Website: home-depot
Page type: billing-address
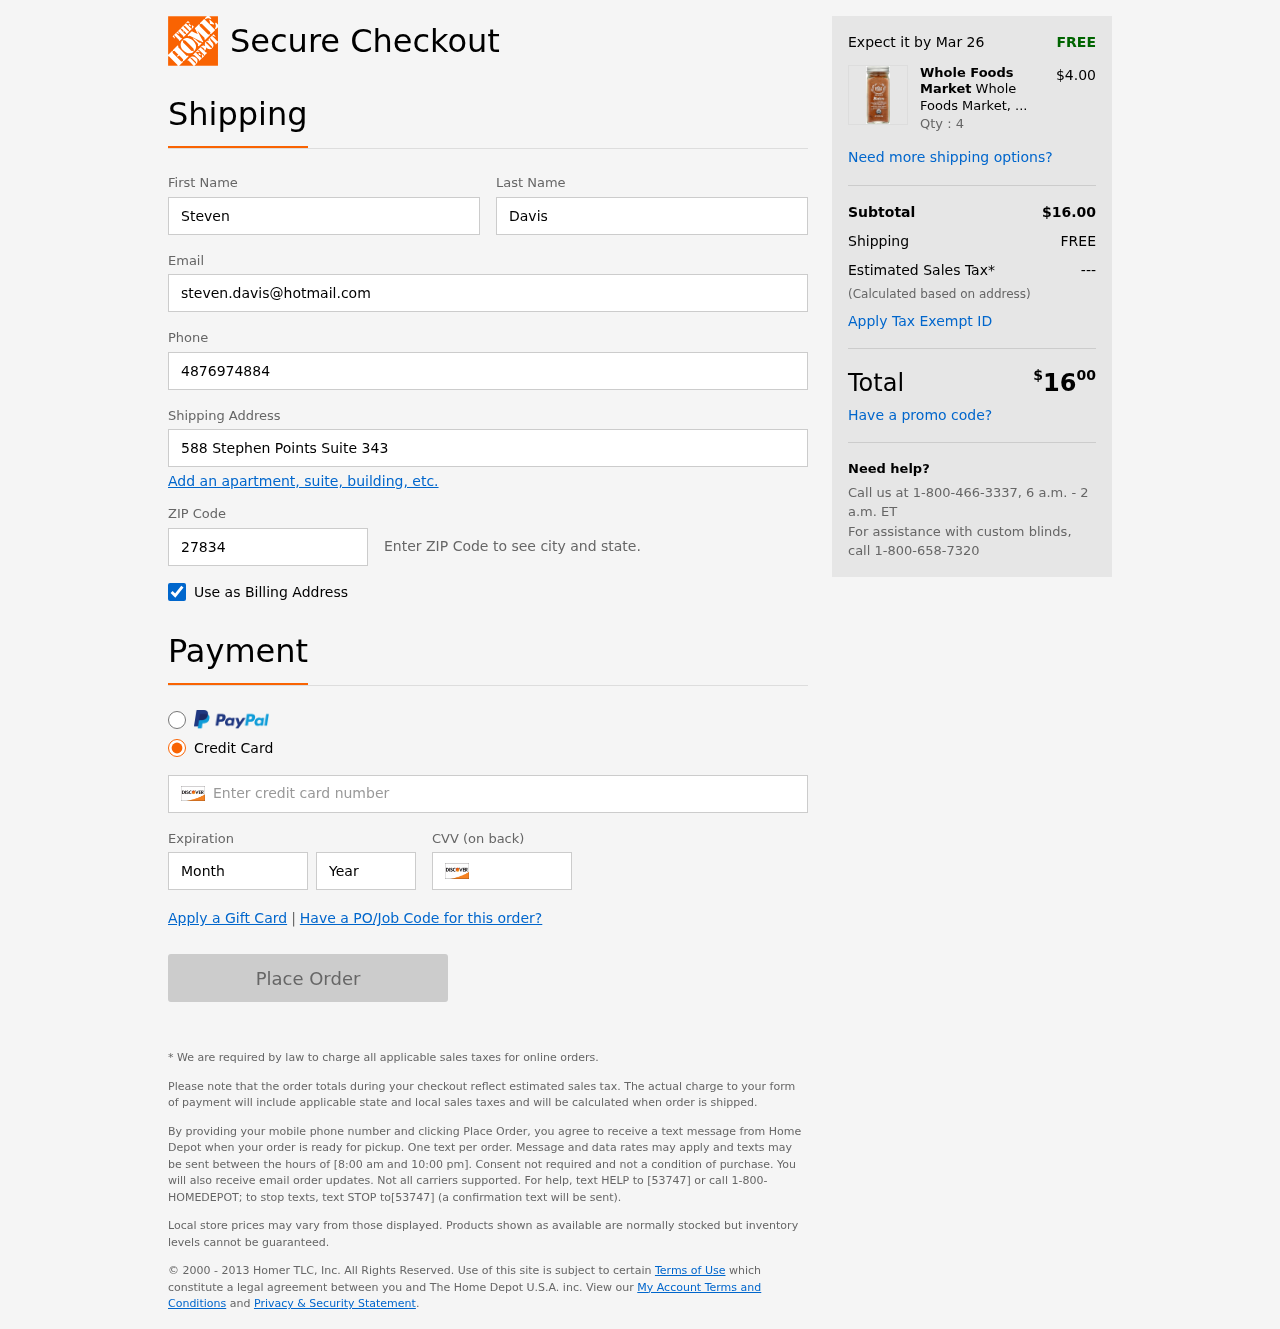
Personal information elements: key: PII_FIRSTNAME
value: Steven
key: PII_LASTNAME
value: Davis
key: PII_EMAIL
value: steven.davis@hotmail.com
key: PII_PHONE
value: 4876974884
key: PII_STREET
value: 588 Stephen Points Suite 343
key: PII_POSTCODE
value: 27834
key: PII_CARD_NUMBER
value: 6533 8219 5638 2313
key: PII_CARD_EXPIRY_MONTH
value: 10
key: PII_CARD_CVV
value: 542
Product elements: key: PRODUCT1_BRAND
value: Whole Foods Market
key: PRODUCT1_NAME
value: Whole Foods Market, Organic Berbere Seasoning, 2.19 oz
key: PRODUCT1_PRICE
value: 4
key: PRODUCT1_QUANTITY
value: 4
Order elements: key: ORDER_DELIVERY_DATE
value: Mar 26
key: ORDER_SUBTOTAL
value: $16.00
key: ORDER_SHIPPING_COST
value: FREE
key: ORDER_TAX
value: ---
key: ORDER_TOTAL2
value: $1600